Field crop: tomato
Growth stage: 2
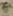
Species: solanum